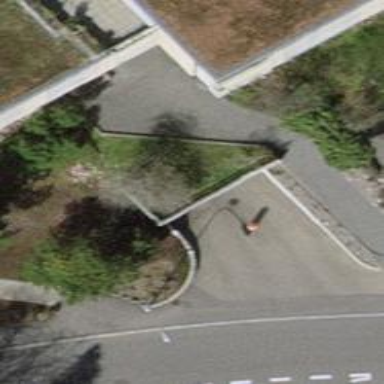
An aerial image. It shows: Parking entrance.